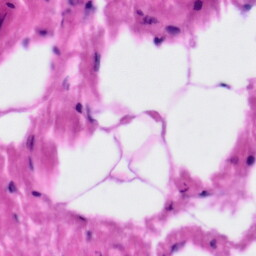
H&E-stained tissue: Tonsil